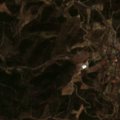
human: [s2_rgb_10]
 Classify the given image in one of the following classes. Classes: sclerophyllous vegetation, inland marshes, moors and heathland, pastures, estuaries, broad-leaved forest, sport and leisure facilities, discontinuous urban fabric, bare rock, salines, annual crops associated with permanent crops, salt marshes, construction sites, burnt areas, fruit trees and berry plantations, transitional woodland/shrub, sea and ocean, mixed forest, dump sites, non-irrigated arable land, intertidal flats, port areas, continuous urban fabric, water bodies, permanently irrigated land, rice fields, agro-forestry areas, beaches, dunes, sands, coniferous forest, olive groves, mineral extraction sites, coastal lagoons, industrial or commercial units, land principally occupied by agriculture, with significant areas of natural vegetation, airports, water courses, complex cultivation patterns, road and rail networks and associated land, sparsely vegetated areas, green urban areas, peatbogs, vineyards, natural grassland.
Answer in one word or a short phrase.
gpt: complex cultivation patterns, land principally occupied by agriculture, with significant areas of natural vegetation, coniferous forest, mixed forest, transitional woodland/shrub